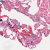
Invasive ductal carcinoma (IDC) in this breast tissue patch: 0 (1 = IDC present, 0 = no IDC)